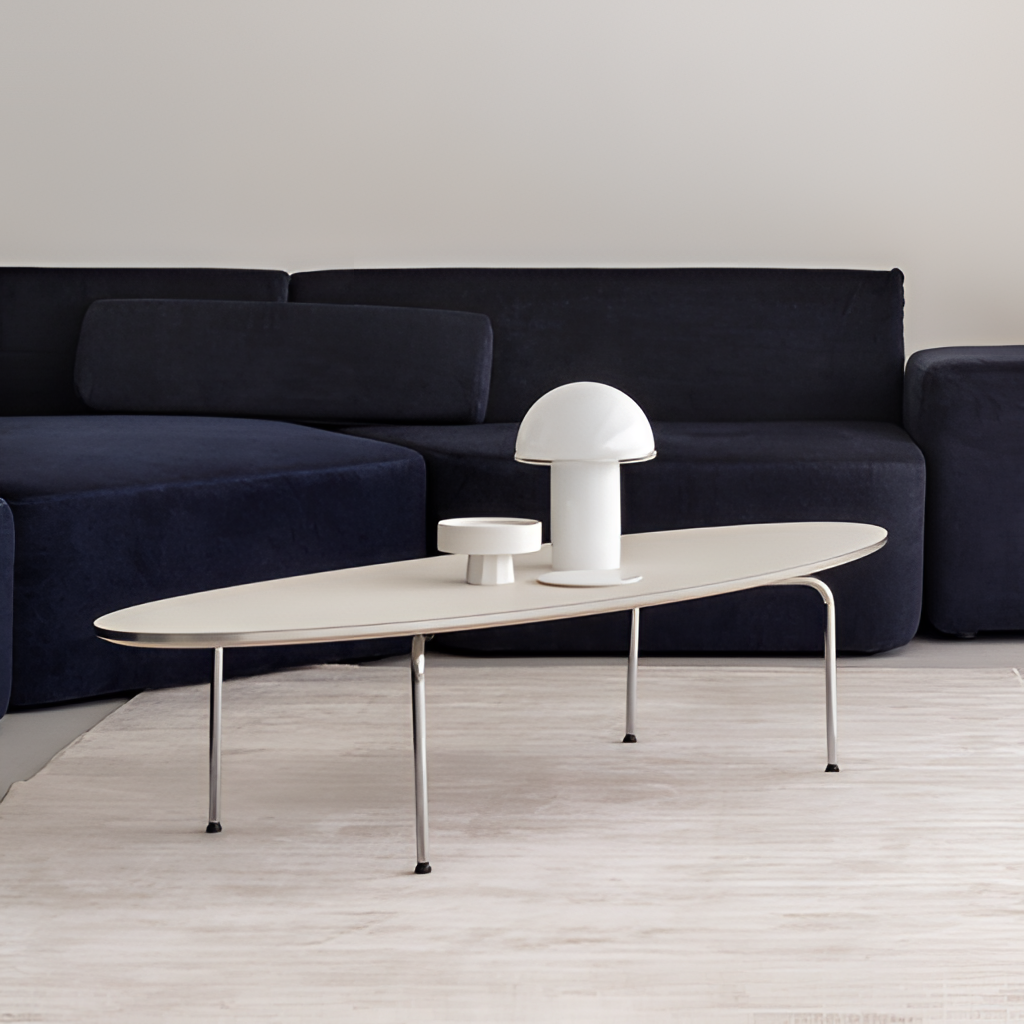
living room, white metal coffee table, tile flooring, with plank pattern, paint wallpaper, with solid pattern, contemporary